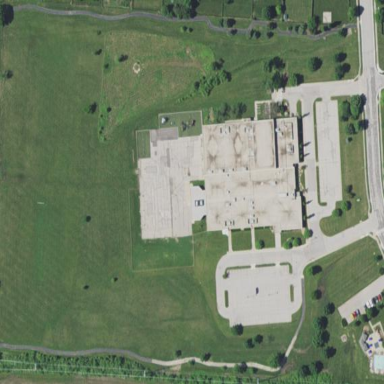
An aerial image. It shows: School.